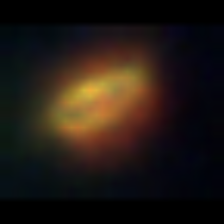
Taxon: Unknown_phyto
Group: Unknown